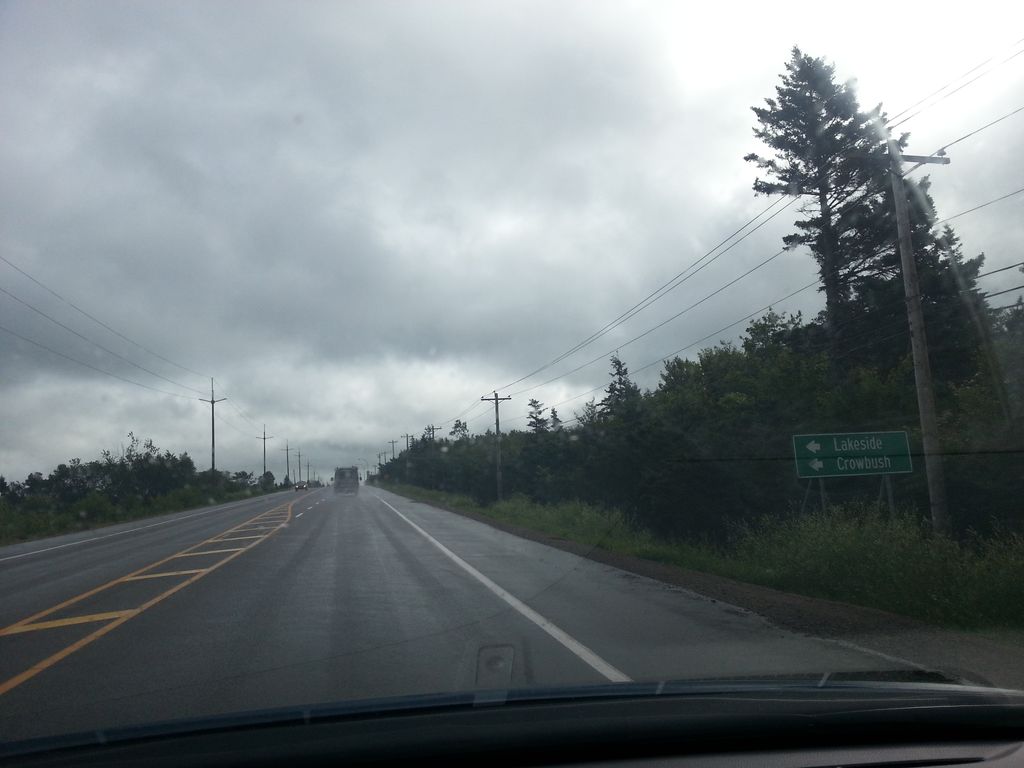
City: charlottetown